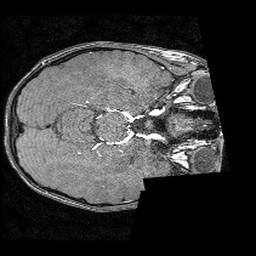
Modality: angio
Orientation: axial
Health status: ill
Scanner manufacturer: philips
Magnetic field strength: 3 T
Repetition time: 0.01818 s
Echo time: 0.003391 s